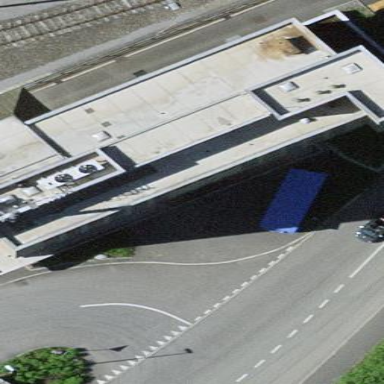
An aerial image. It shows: Commercial building.